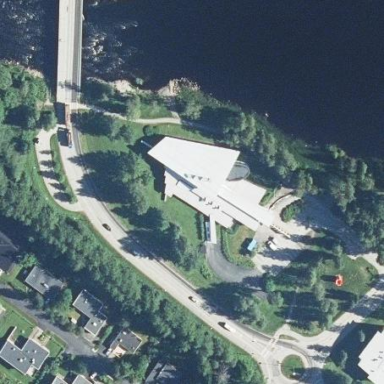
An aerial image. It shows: Civic building serving as library.